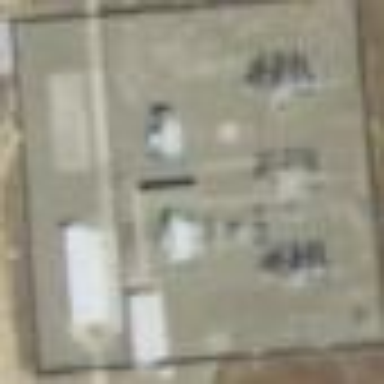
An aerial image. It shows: Substation surrounded by fence.